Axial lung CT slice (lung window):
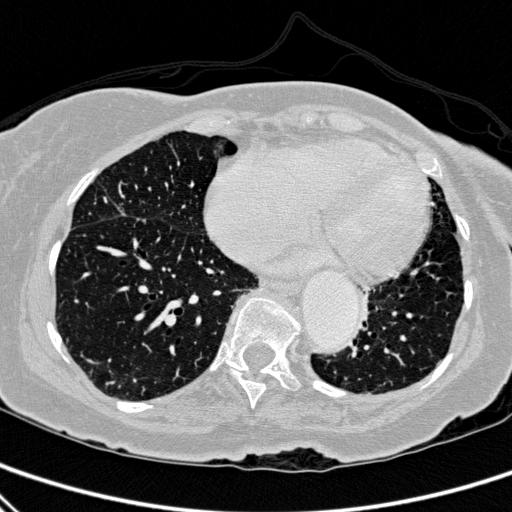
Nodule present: no